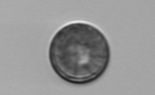
Label: Thalassiosira